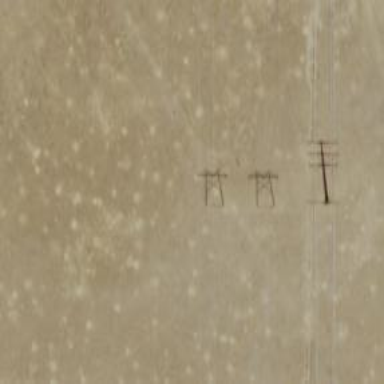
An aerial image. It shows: H-frame power tower with distinctive design.